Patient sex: M
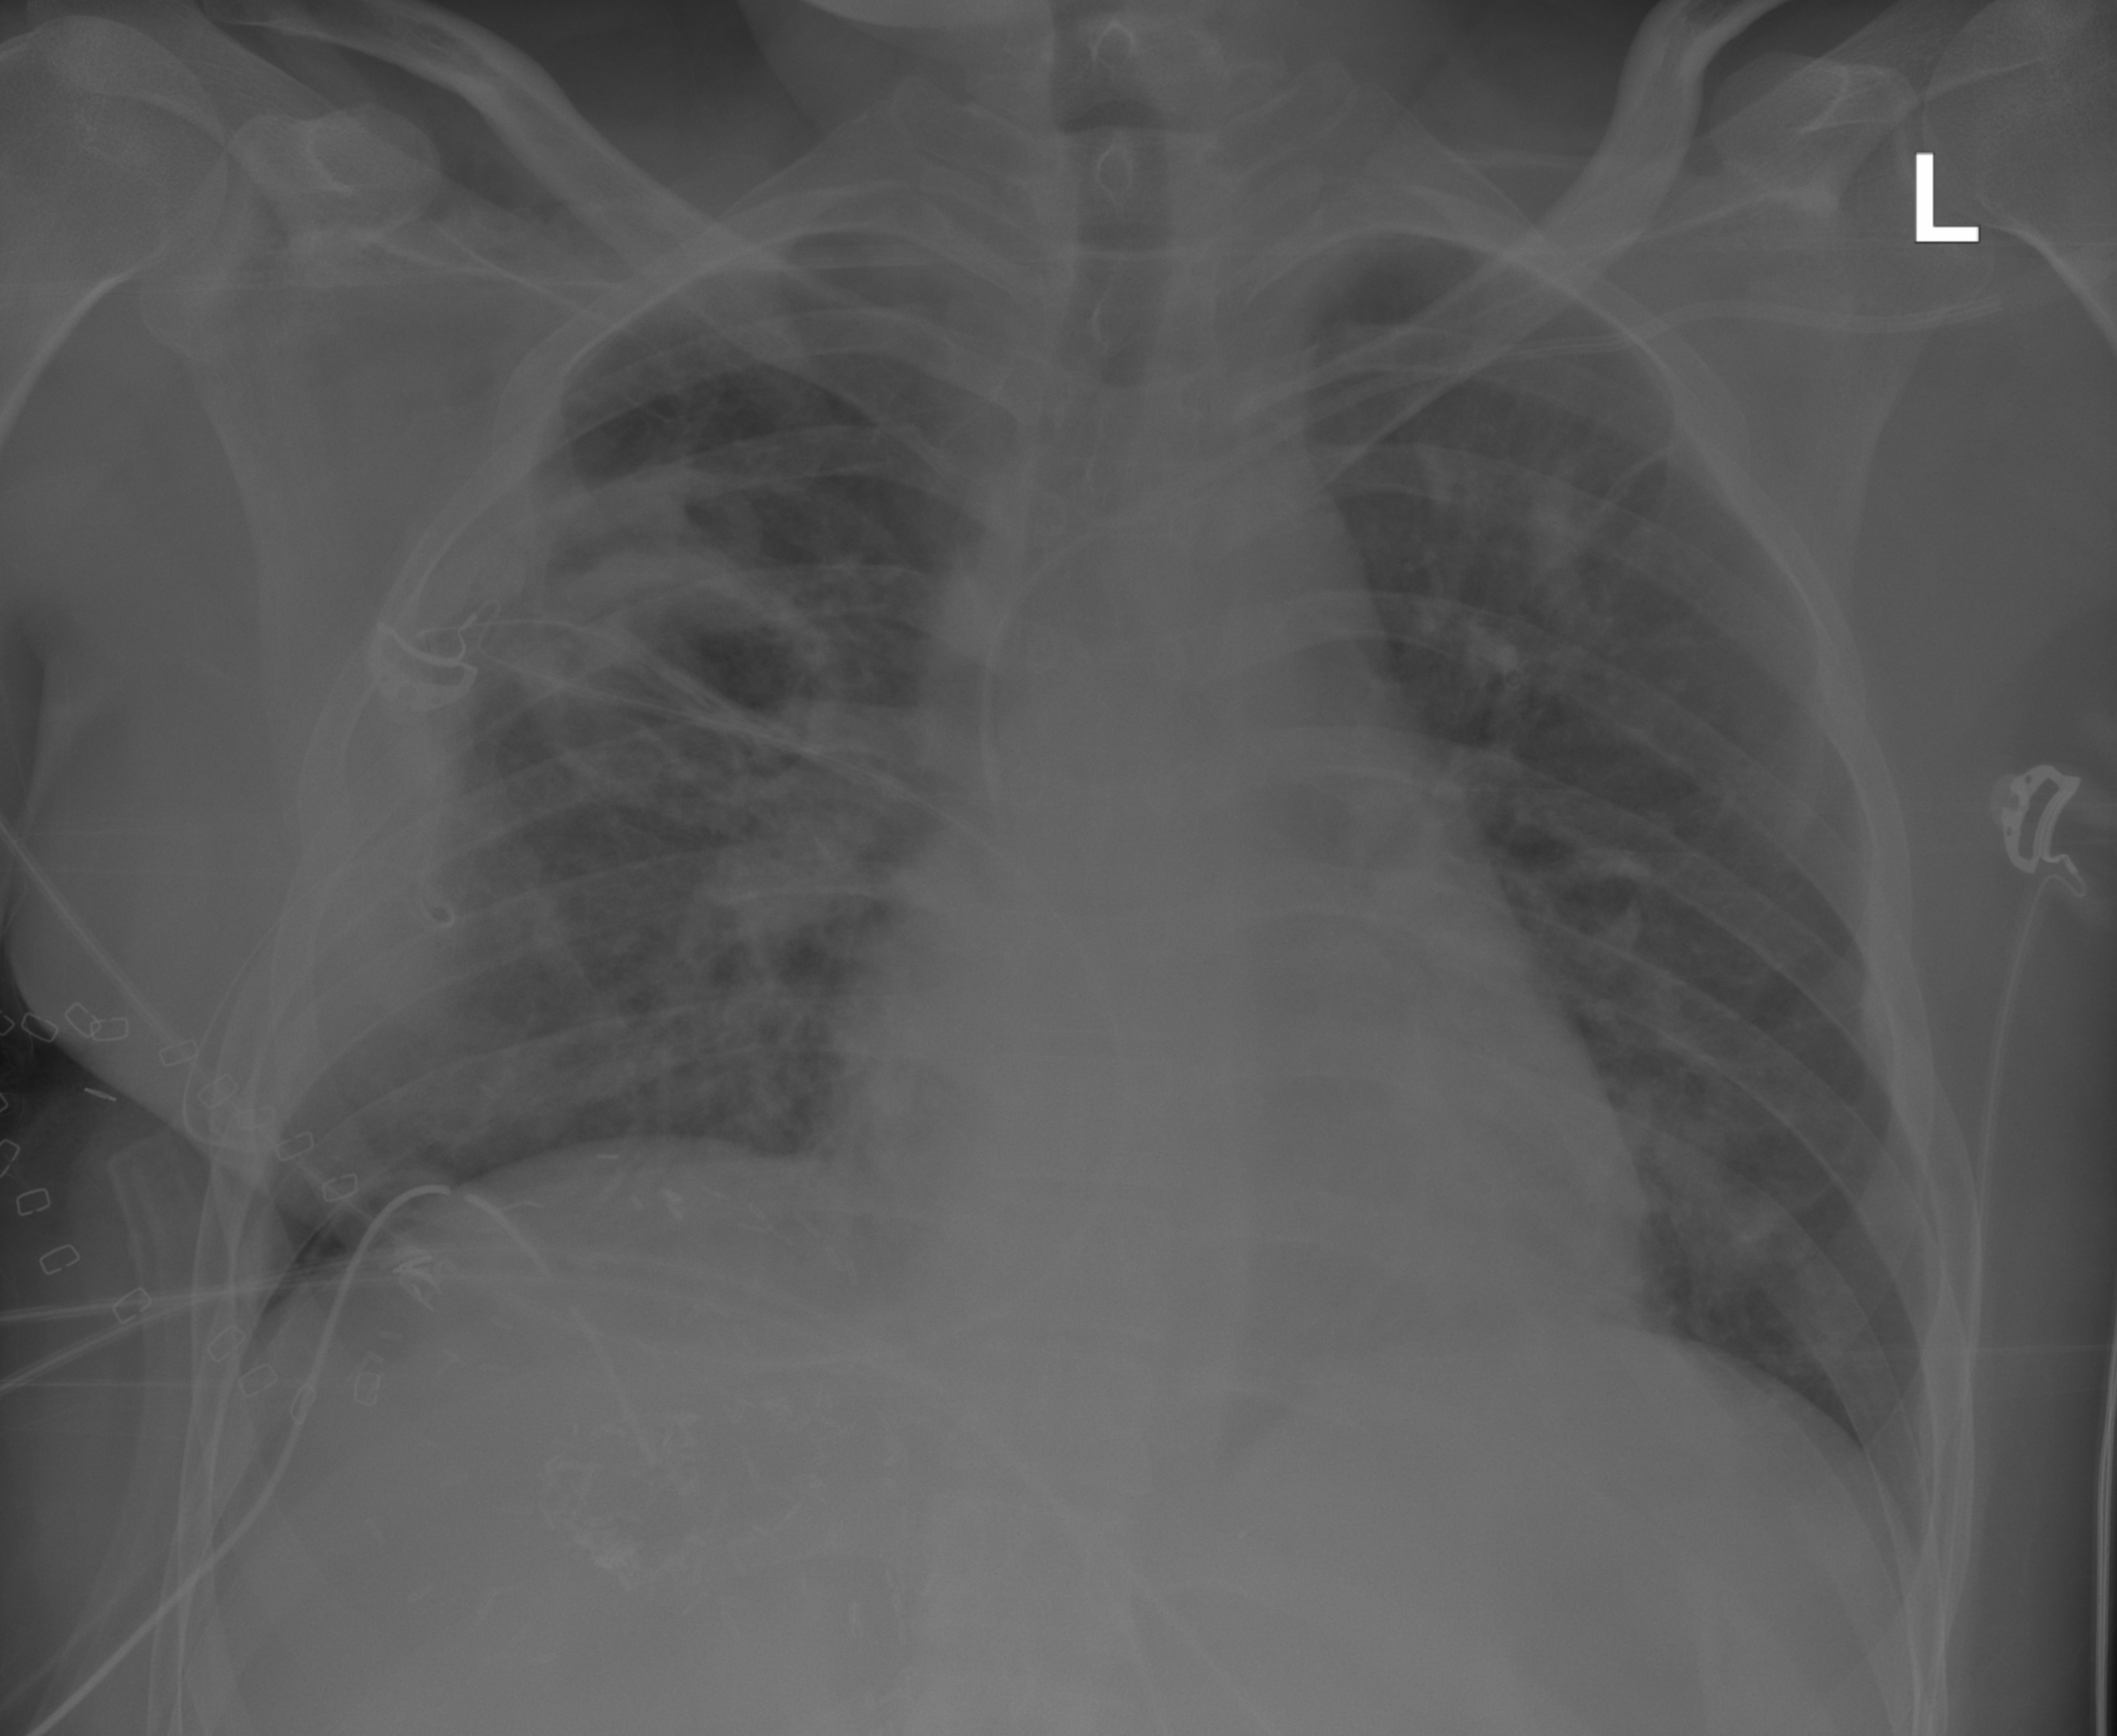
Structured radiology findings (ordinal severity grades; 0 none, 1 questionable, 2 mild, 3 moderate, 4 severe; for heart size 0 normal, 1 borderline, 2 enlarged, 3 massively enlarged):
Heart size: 0
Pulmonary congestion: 2
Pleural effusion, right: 2
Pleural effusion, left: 0
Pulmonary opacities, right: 0
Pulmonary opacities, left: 0
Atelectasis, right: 2
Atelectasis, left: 0